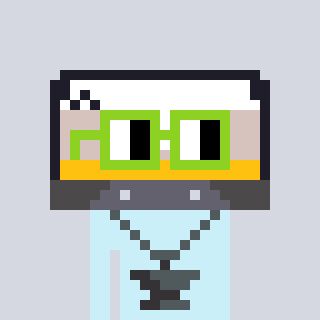
a pixel art character with square light green glasses, a cassette tape-shaped head and a cold-colored body on a cool background